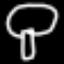
Label: mushroom